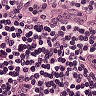
Metastatic tissue present: no